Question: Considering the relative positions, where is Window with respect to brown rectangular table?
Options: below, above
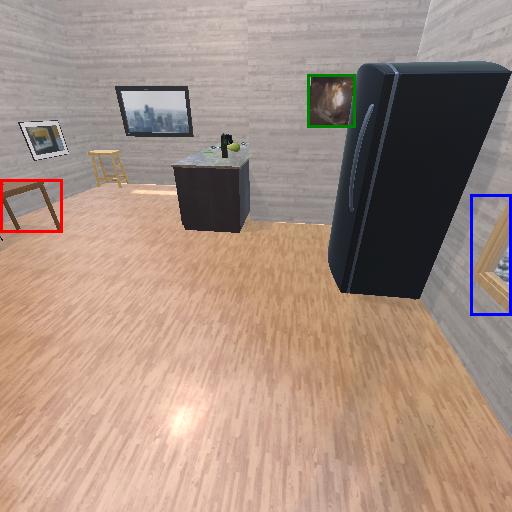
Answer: below